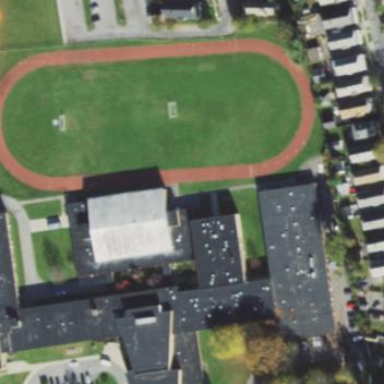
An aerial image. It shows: Athletics track located on leisure land.